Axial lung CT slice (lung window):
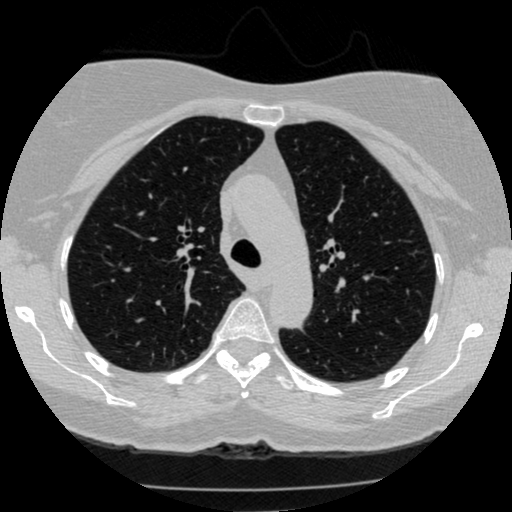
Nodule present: no